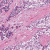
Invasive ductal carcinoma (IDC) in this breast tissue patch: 1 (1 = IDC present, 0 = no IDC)